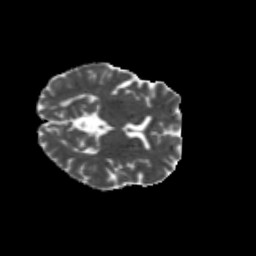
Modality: MD
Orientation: axial
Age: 52
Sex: female
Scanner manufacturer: siemens
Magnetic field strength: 3 T
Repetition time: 4.71 s
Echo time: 0.0906 s